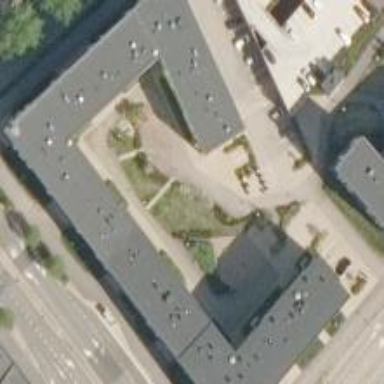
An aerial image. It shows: Image showing building with apartments.